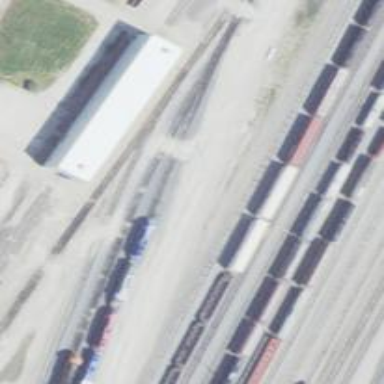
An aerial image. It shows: Railway yard.